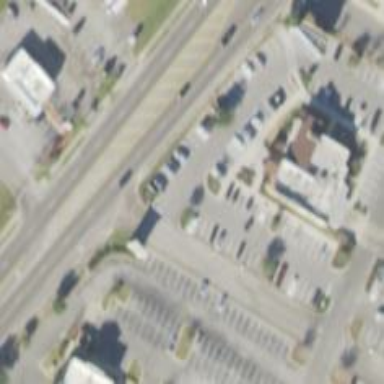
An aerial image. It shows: Parking space.